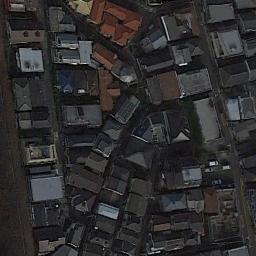
Label: residential